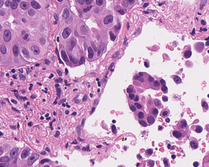
Tumor epithelial tissue: yes
Tumor-associated stroma tissue: yes
Normal tissue: no